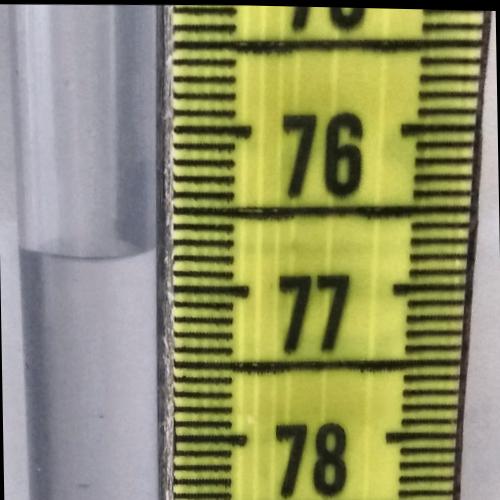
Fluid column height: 76.8 cm